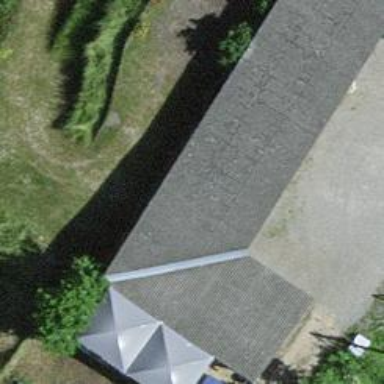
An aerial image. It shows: View of roof of building.